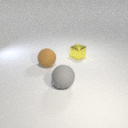
large brown rubber sphere to the left of large gray rubber sphere